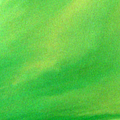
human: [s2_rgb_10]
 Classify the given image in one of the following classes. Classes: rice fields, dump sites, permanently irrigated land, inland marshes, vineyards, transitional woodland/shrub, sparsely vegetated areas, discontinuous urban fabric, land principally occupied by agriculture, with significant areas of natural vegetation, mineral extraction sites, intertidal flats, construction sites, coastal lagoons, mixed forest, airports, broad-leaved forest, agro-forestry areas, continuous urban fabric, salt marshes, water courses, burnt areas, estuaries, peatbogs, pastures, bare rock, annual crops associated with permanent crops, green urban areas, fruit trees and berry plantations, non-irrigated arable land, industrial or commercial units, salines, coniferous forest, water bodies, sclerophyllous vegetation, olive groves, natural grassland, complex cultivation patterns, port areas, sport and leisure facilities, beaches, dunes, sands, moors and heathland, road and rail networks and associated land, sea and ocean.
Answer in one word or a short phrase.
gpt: intertidal flats, estuaries